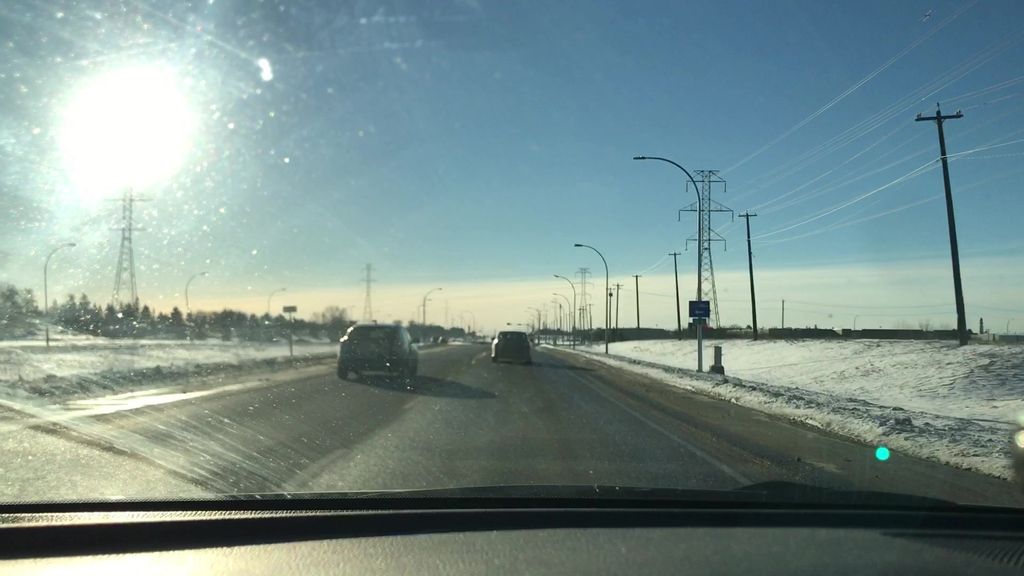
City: edmonton